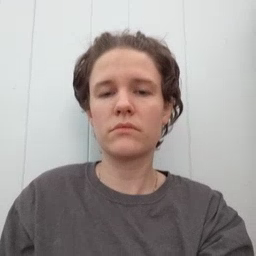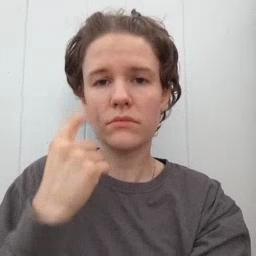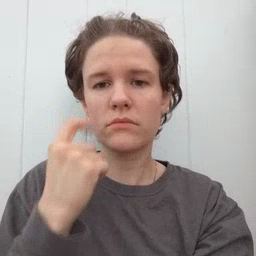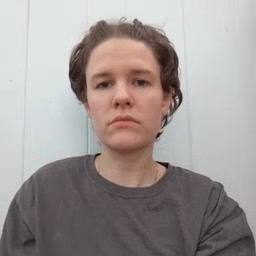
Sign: cry